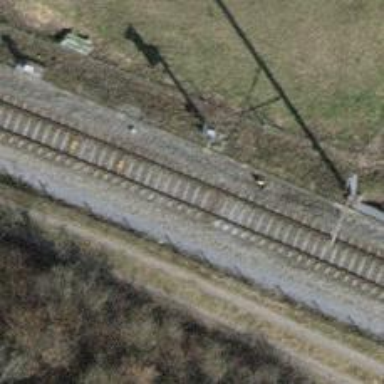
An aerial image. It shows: Railway signal.